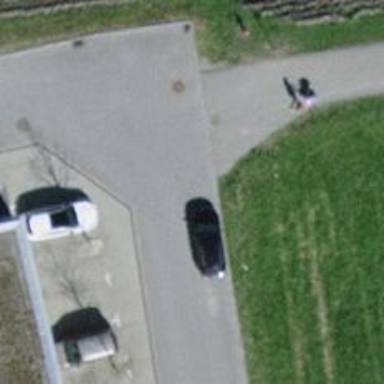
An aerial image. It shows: Smooth asphalt cycleway with high-grade surface.